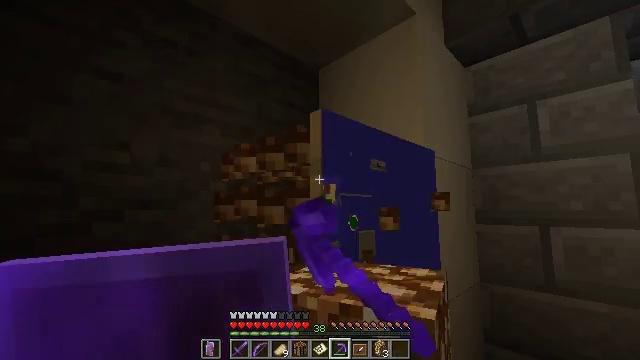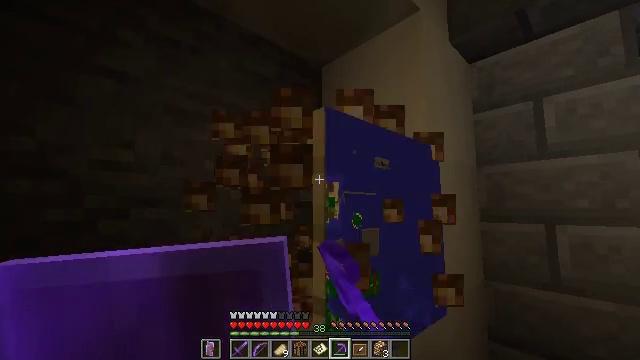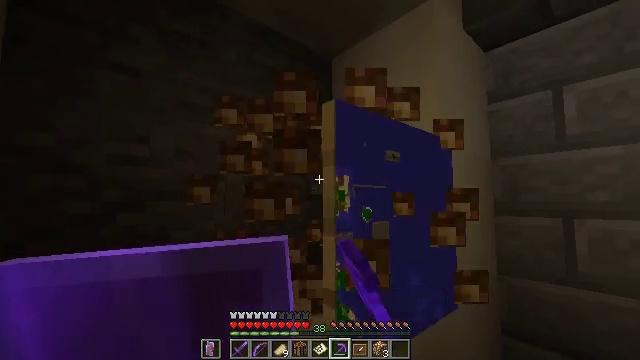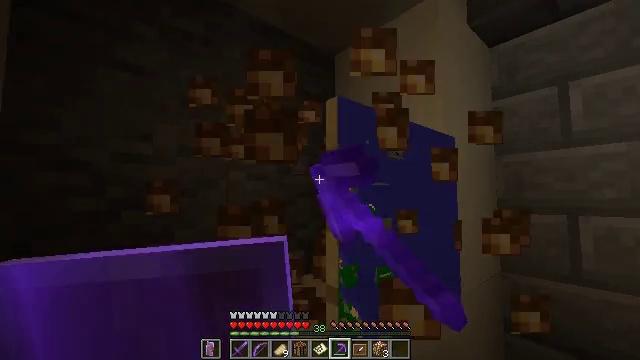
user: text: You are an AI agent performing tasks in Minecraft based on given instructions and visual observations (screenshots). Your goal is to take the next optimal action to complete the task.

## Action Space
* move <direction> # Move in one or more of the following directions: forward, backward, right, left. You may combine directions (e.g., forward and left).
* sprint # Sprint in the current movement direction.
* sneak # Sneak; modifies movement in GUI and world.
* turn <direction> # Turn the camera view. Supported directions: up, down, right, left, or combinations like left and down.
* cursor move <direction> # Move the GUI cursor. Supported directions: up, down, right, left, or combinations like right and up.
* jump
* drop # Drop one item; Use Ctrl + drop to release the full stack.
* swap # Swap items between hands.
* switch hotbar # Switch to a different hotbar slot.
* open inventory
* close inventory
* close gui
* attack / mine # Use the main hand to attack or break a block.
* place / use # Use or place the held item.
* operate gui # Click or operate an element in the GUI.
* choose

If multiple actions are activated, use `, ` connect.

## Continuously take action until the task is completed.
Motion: motion action
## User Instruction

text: Smash the glowstone with a tool.
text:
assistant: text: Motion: attack / mine
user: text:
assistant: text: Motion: turn left and down, attack / mine
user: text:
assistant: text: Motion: attack / mine
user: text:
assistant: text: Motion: attack / mine